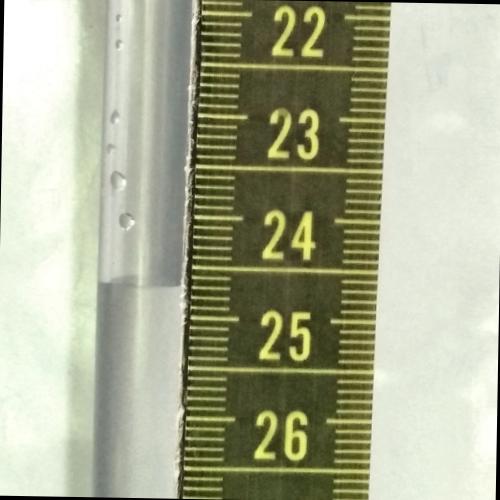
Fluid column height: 24.7 cm